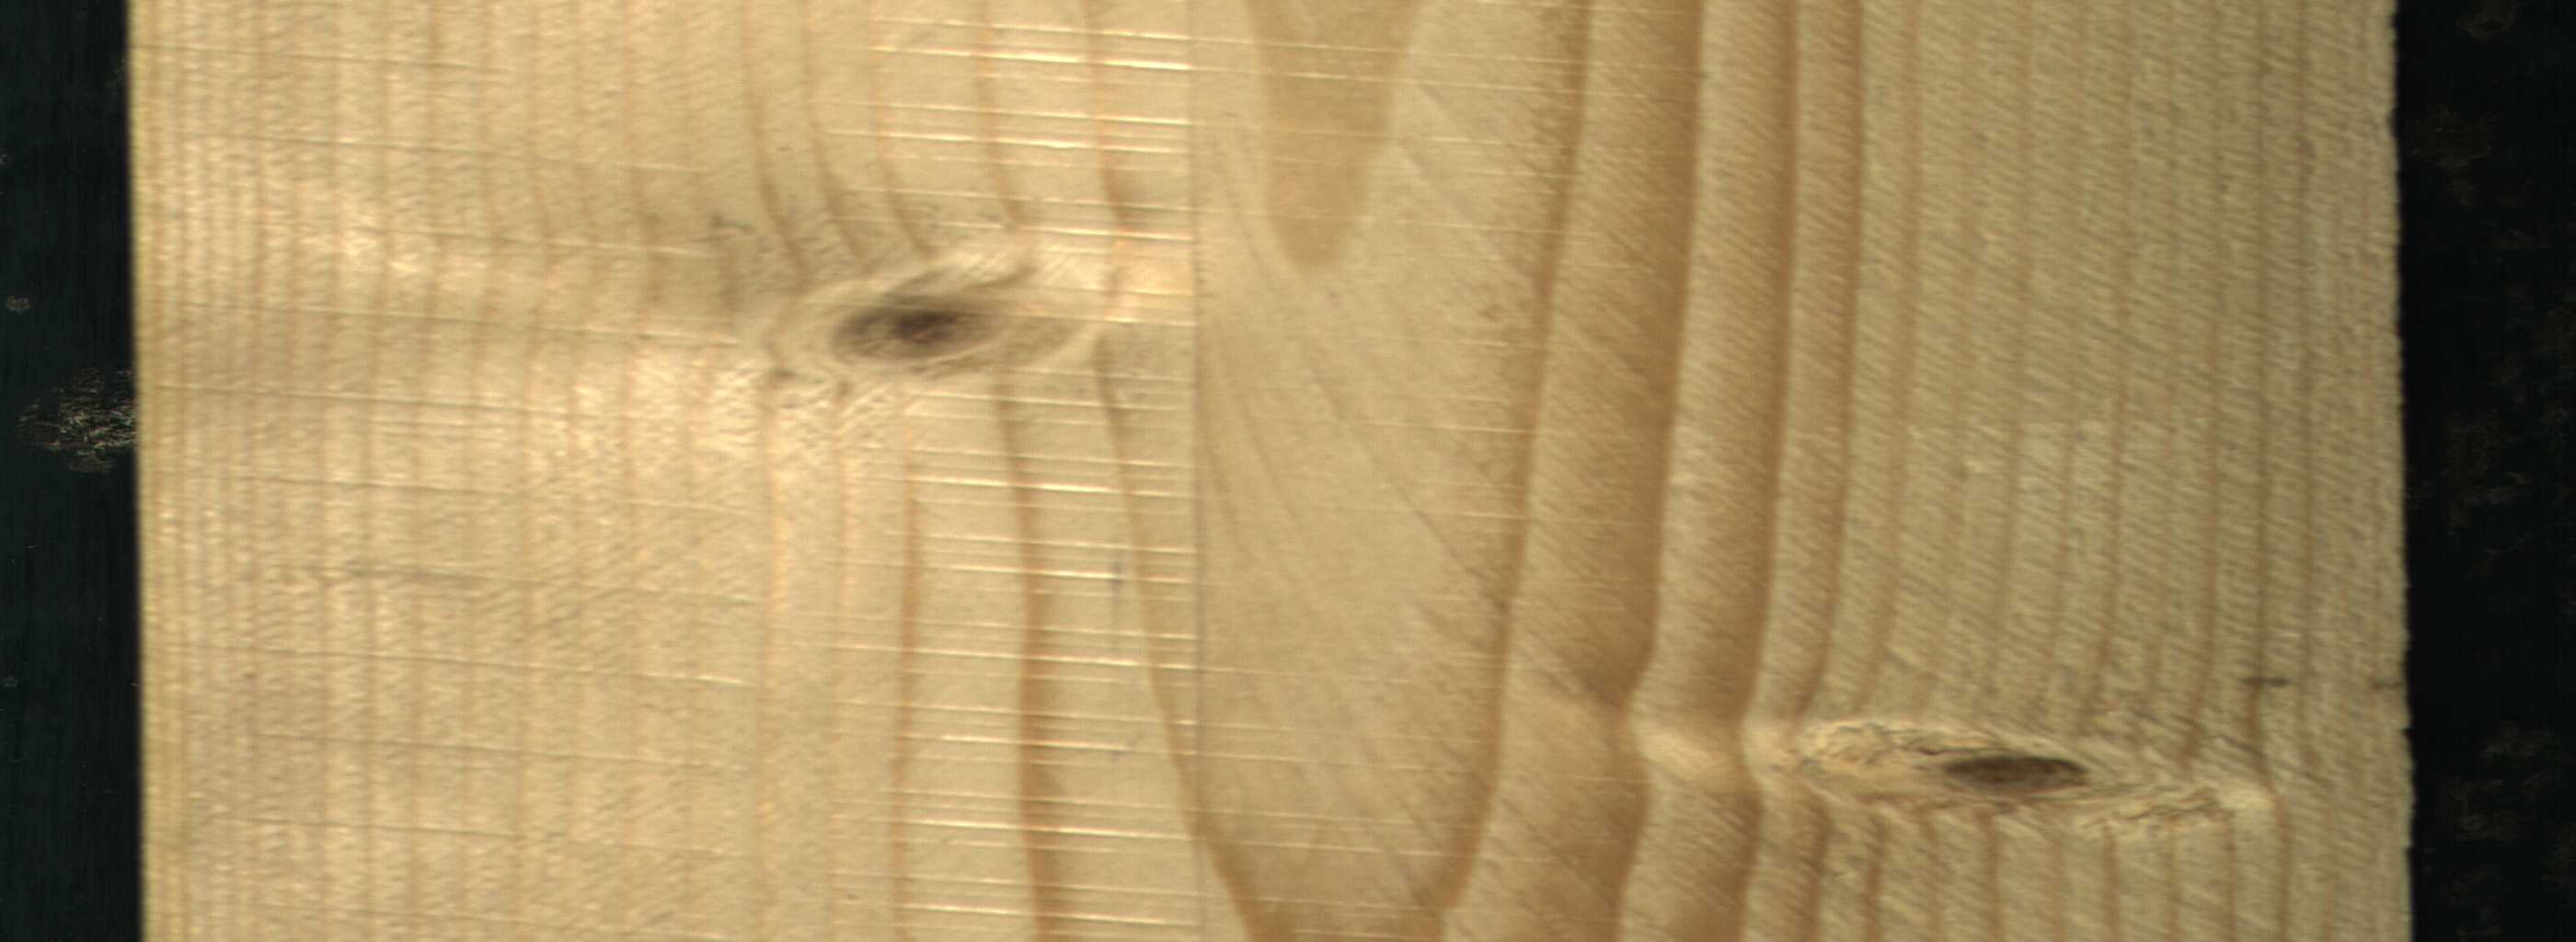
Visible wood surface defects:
Live_Knot
Live_Knot